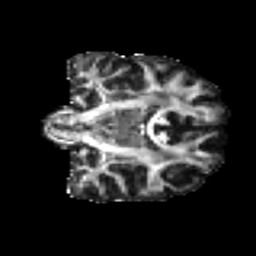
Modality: FA
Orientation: coronal
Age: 37
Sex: male
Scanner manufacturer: ge
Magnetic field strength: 3 T
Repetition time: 7.8 s
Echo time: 0.0609 s